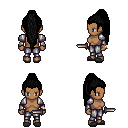
a pixel art fantasy rpg character, female body template, human, dark skin, steel arm armor, metal pants, black extra-long topknot hairstyle, bracelets, gray slippers, dagger, four views (front, back, left, right), 2x2 character sprite sheet, small pixel art, hard edges, no anti-aliasing